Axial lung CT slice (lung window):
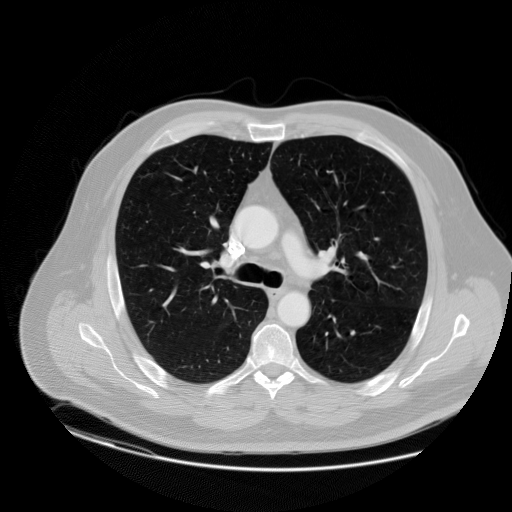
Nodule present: no